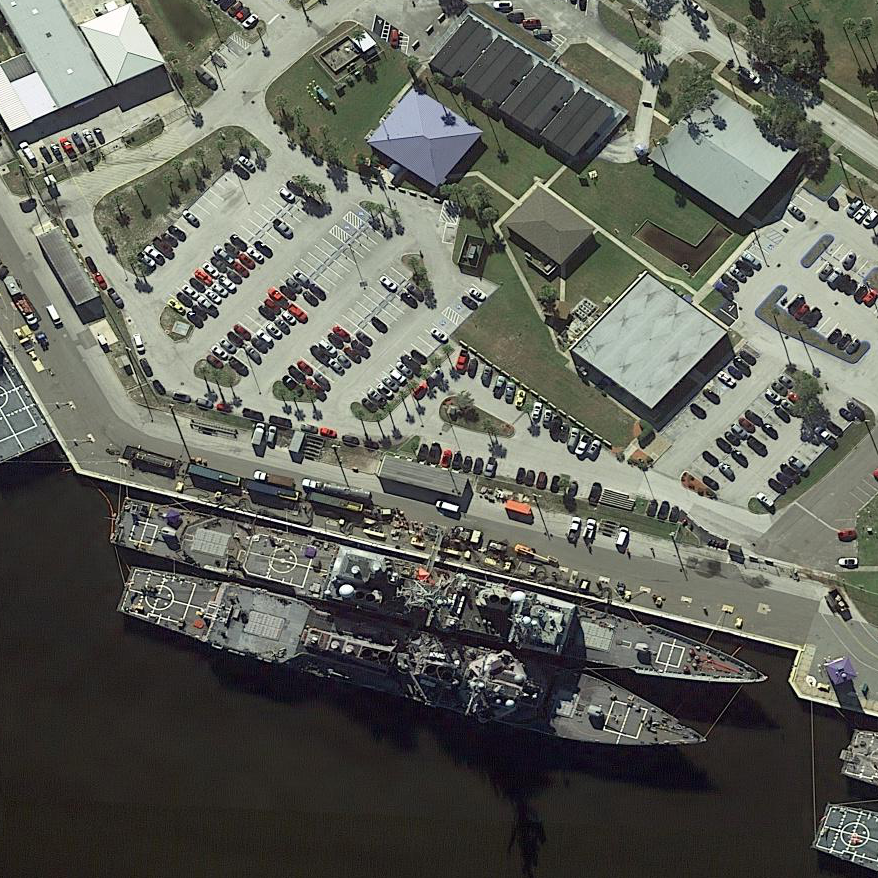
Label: cruiser